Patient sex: F
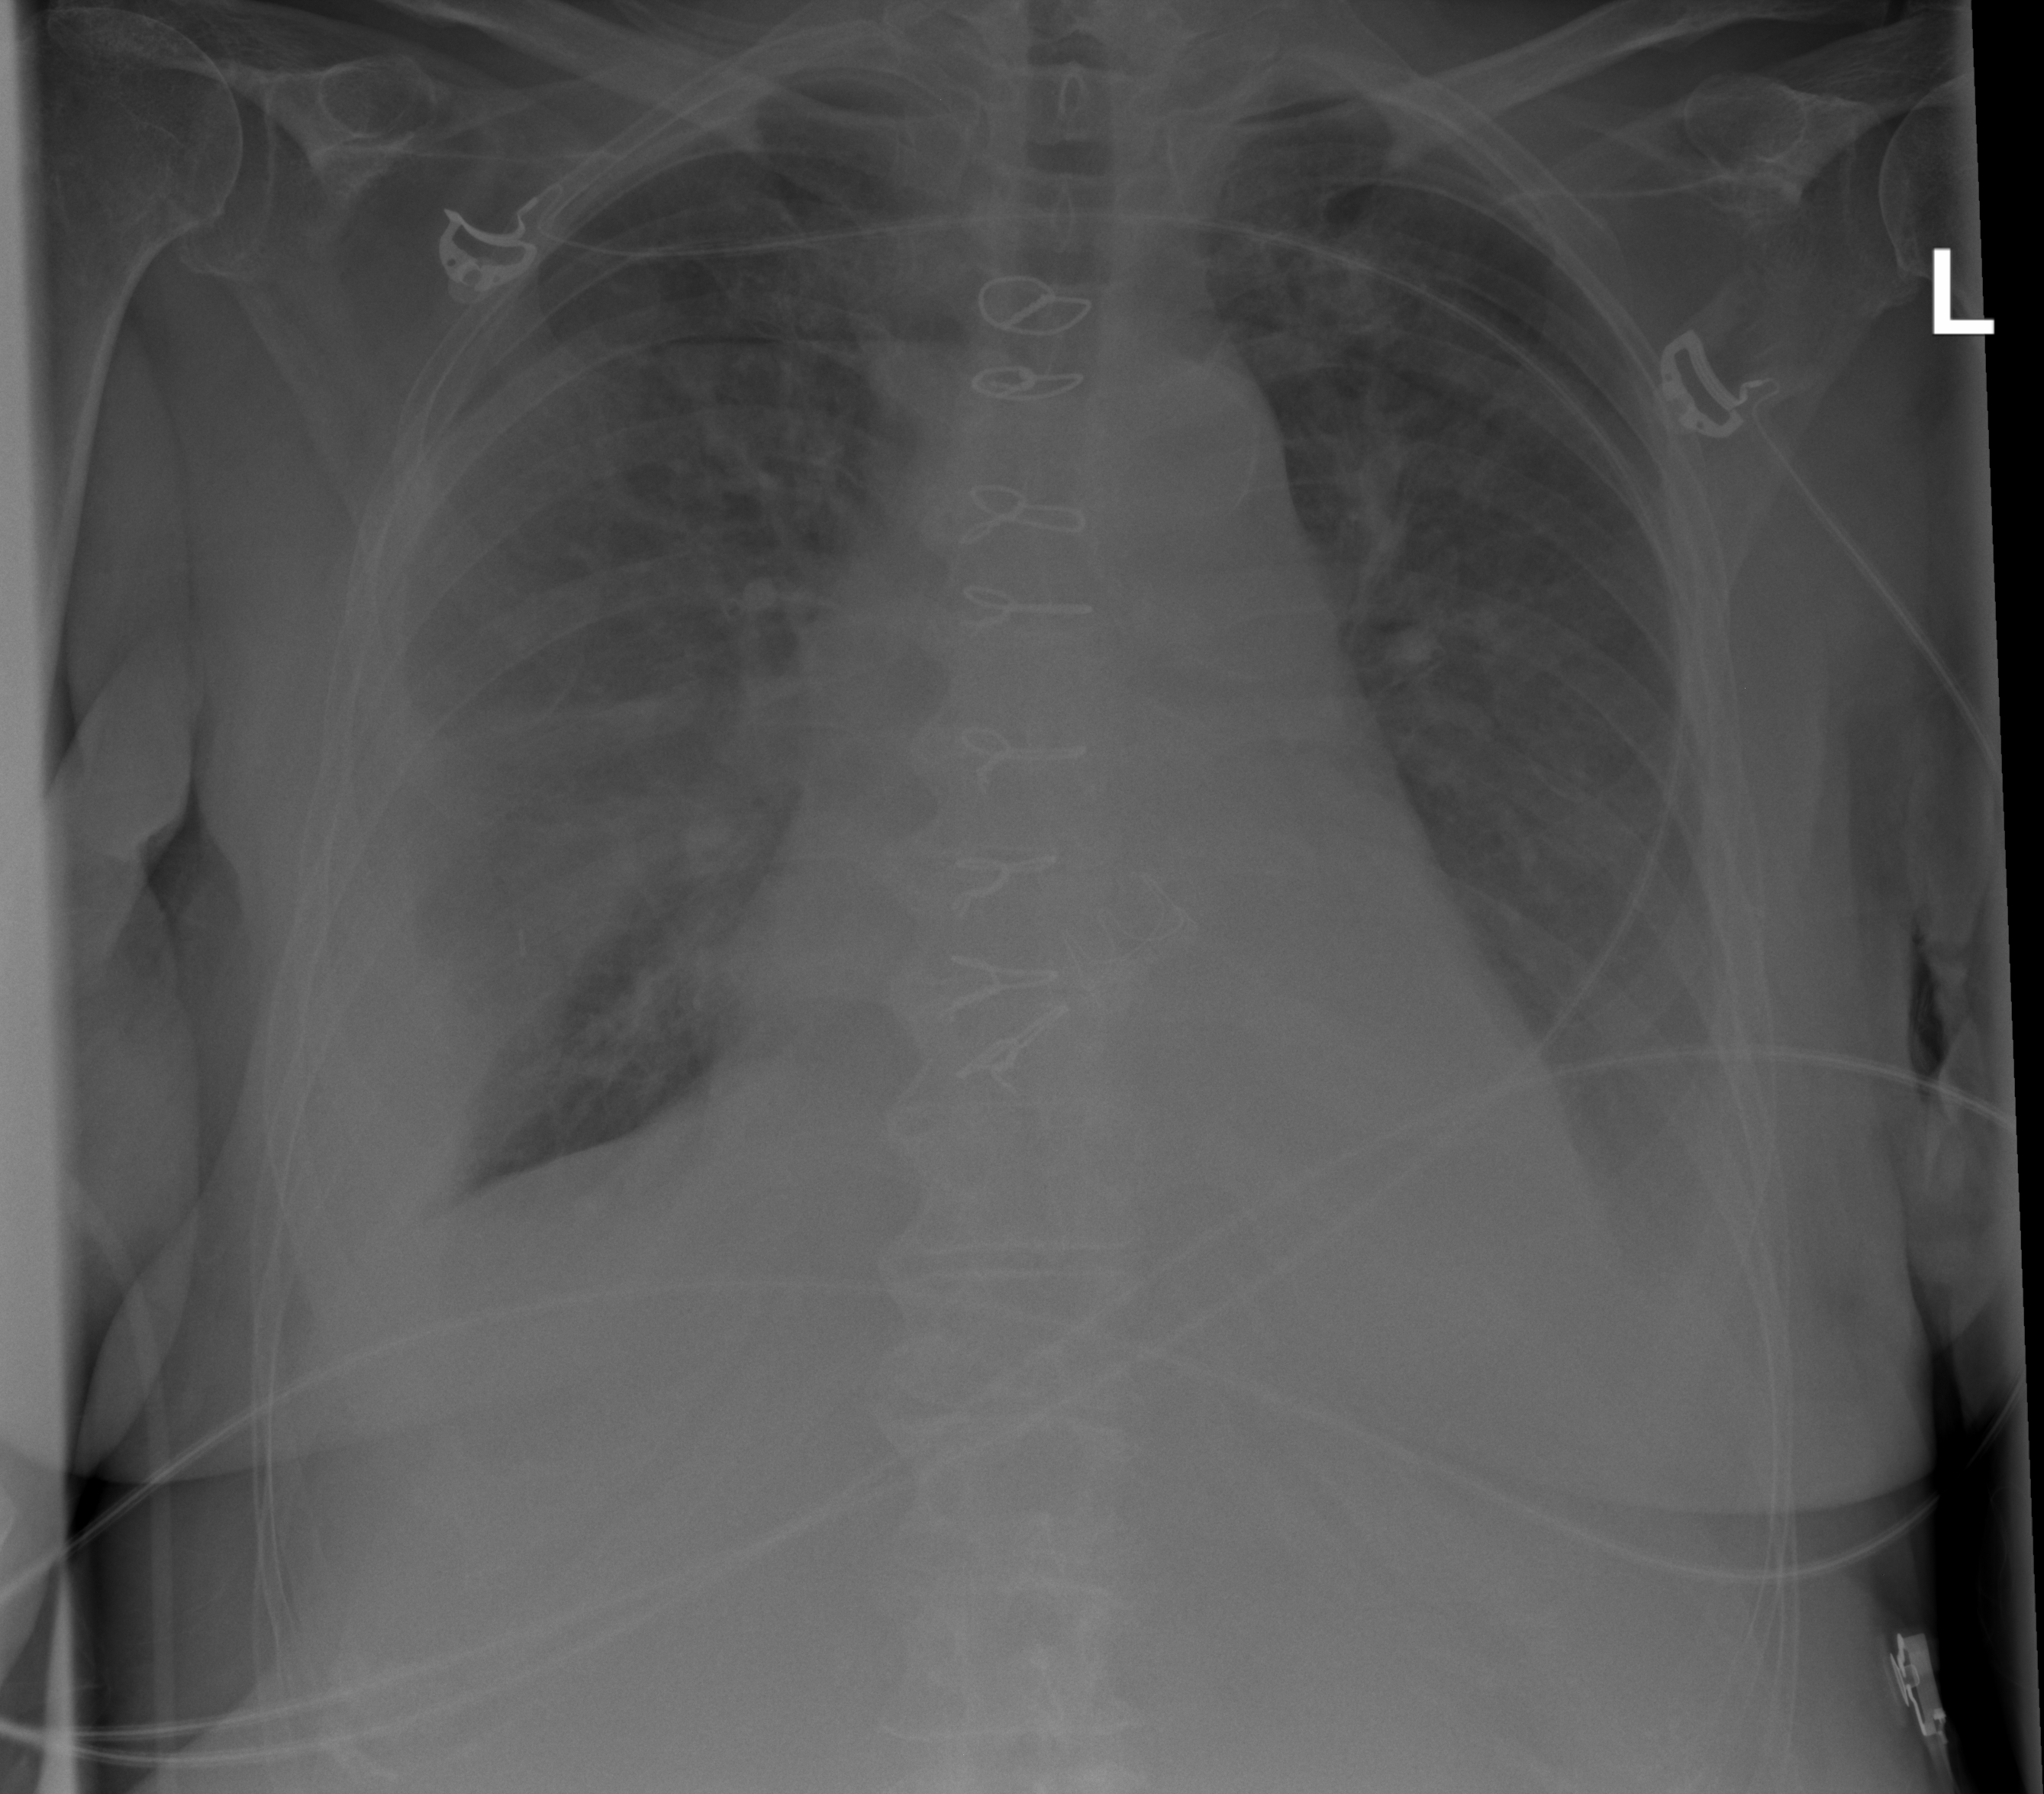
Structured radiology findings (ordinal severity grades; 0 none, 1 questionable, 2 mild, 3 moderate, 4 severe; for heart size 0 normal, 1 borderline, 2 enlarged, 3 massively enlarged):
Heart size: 2
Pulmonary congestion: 3
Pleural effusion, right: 3
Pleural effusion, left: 2
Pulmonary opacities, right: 2
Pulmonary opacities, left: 0
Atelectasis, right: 2
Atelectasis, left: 2